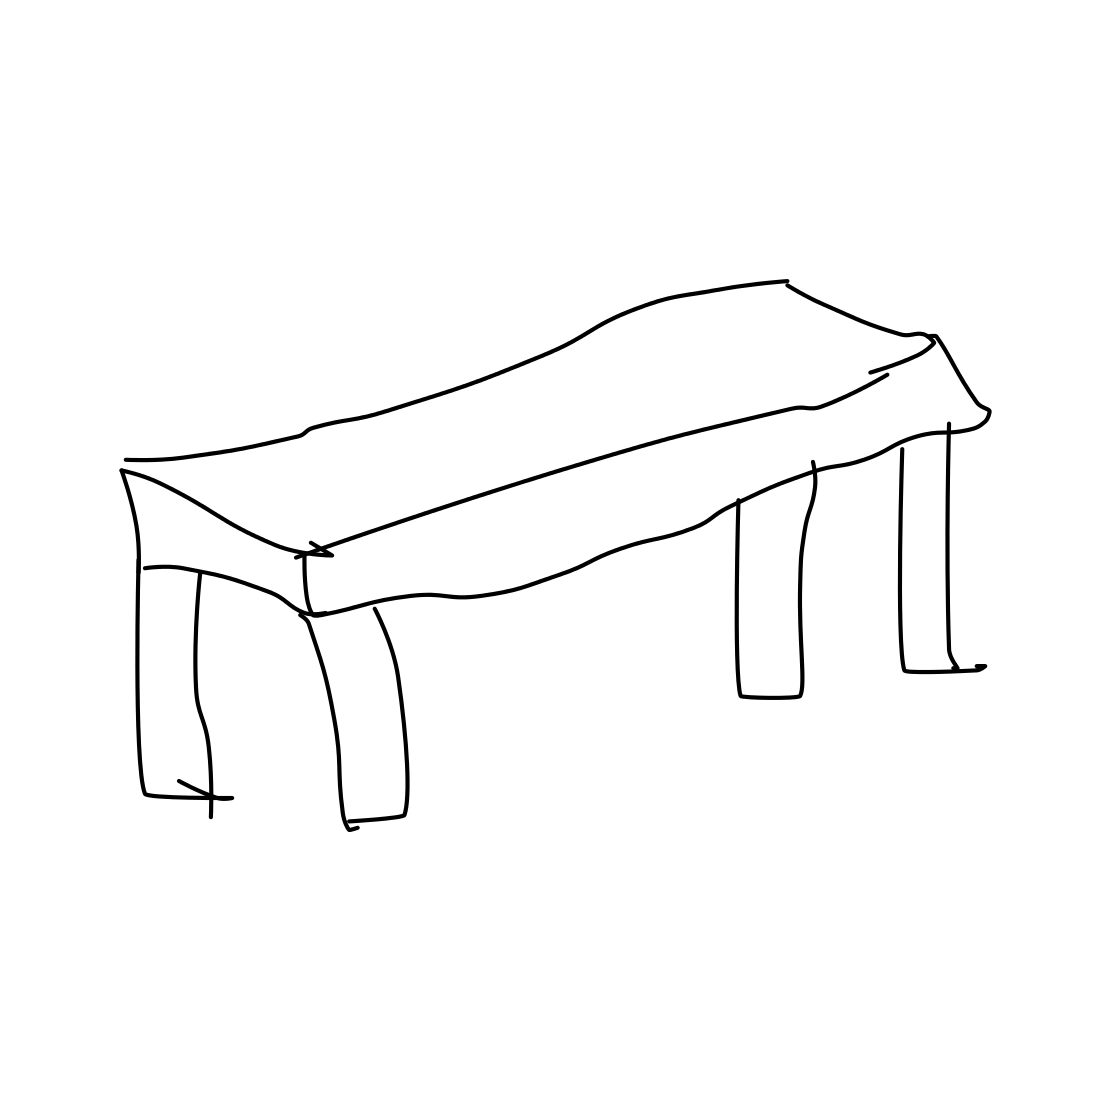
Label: table